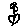
Label: flower